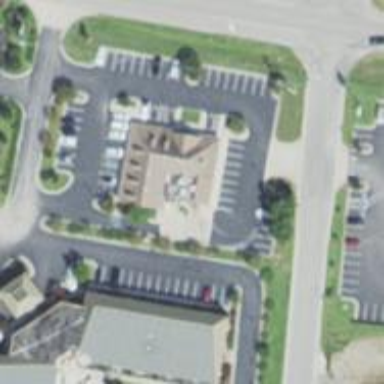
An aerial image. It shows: Veterinary facility.